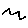
Label: zigzag